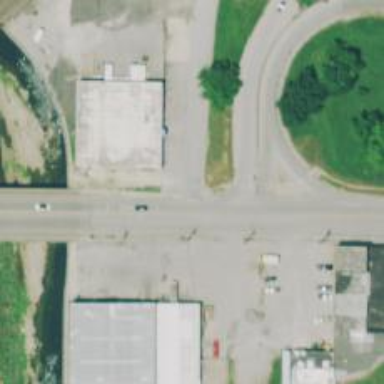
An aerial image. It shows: Unmarked road crossing.